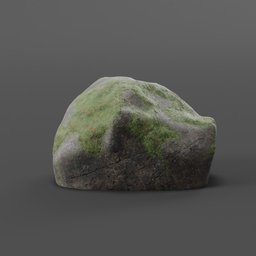
Label: nature